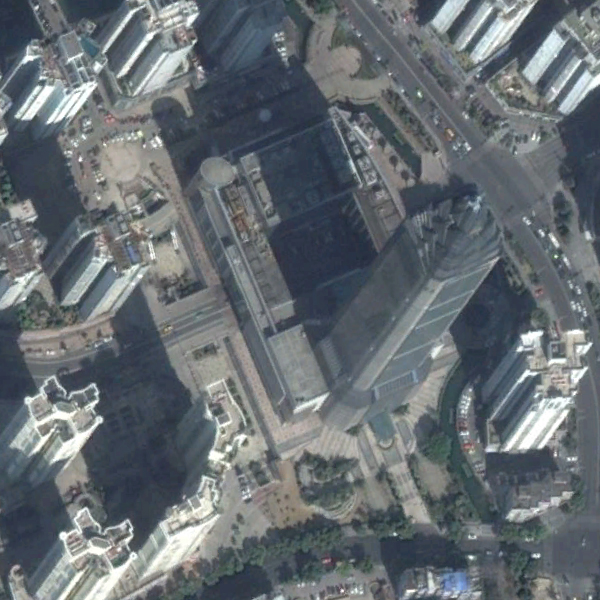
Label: Commercial